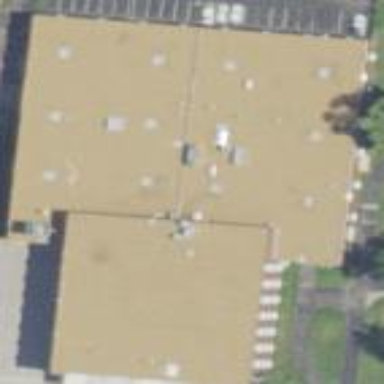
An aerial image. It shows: Building that serves as educational institution office.